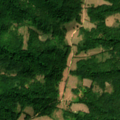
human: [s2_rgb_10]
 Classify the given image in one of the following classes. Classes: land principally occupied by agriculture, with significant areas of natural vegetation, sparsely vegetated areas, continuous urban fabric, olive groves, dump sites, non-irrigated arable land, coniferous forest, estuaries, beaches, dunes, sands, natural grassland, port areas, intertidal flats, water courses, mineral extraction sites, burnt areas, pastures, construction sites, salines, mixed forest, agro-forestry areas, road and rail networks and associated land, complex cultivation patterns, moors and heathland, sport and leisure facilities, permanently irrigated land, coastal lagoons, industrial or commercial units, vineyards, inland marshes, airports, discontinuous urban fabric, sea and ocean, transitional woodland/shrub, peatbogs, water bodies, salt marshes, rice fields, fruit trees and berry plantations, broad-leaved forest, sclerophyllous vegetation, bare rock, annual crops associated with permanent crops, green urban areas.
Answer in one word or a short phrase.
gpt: pastures, land principally occupied by agriculture, with significant areas of natural vegetation, broad-leaved forest